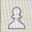
Piece: wP